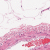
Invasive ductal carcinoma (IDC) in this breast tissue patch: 0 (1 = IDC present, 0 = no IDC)